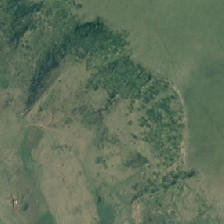
Land cover: broadleaved_indigenous_hardwood